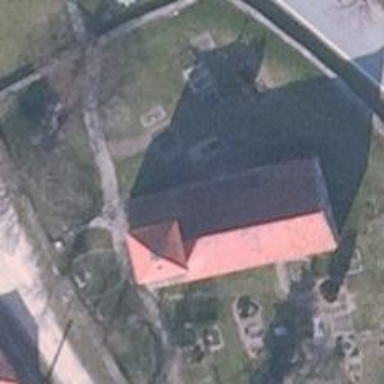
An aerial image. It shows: Church which is place of worship.